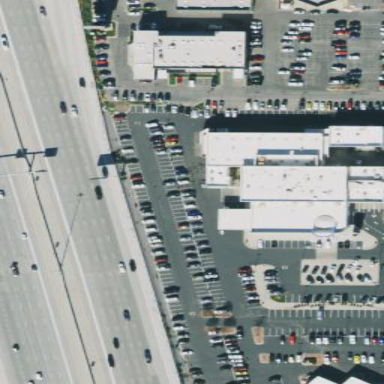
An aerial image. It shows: Car shop building.